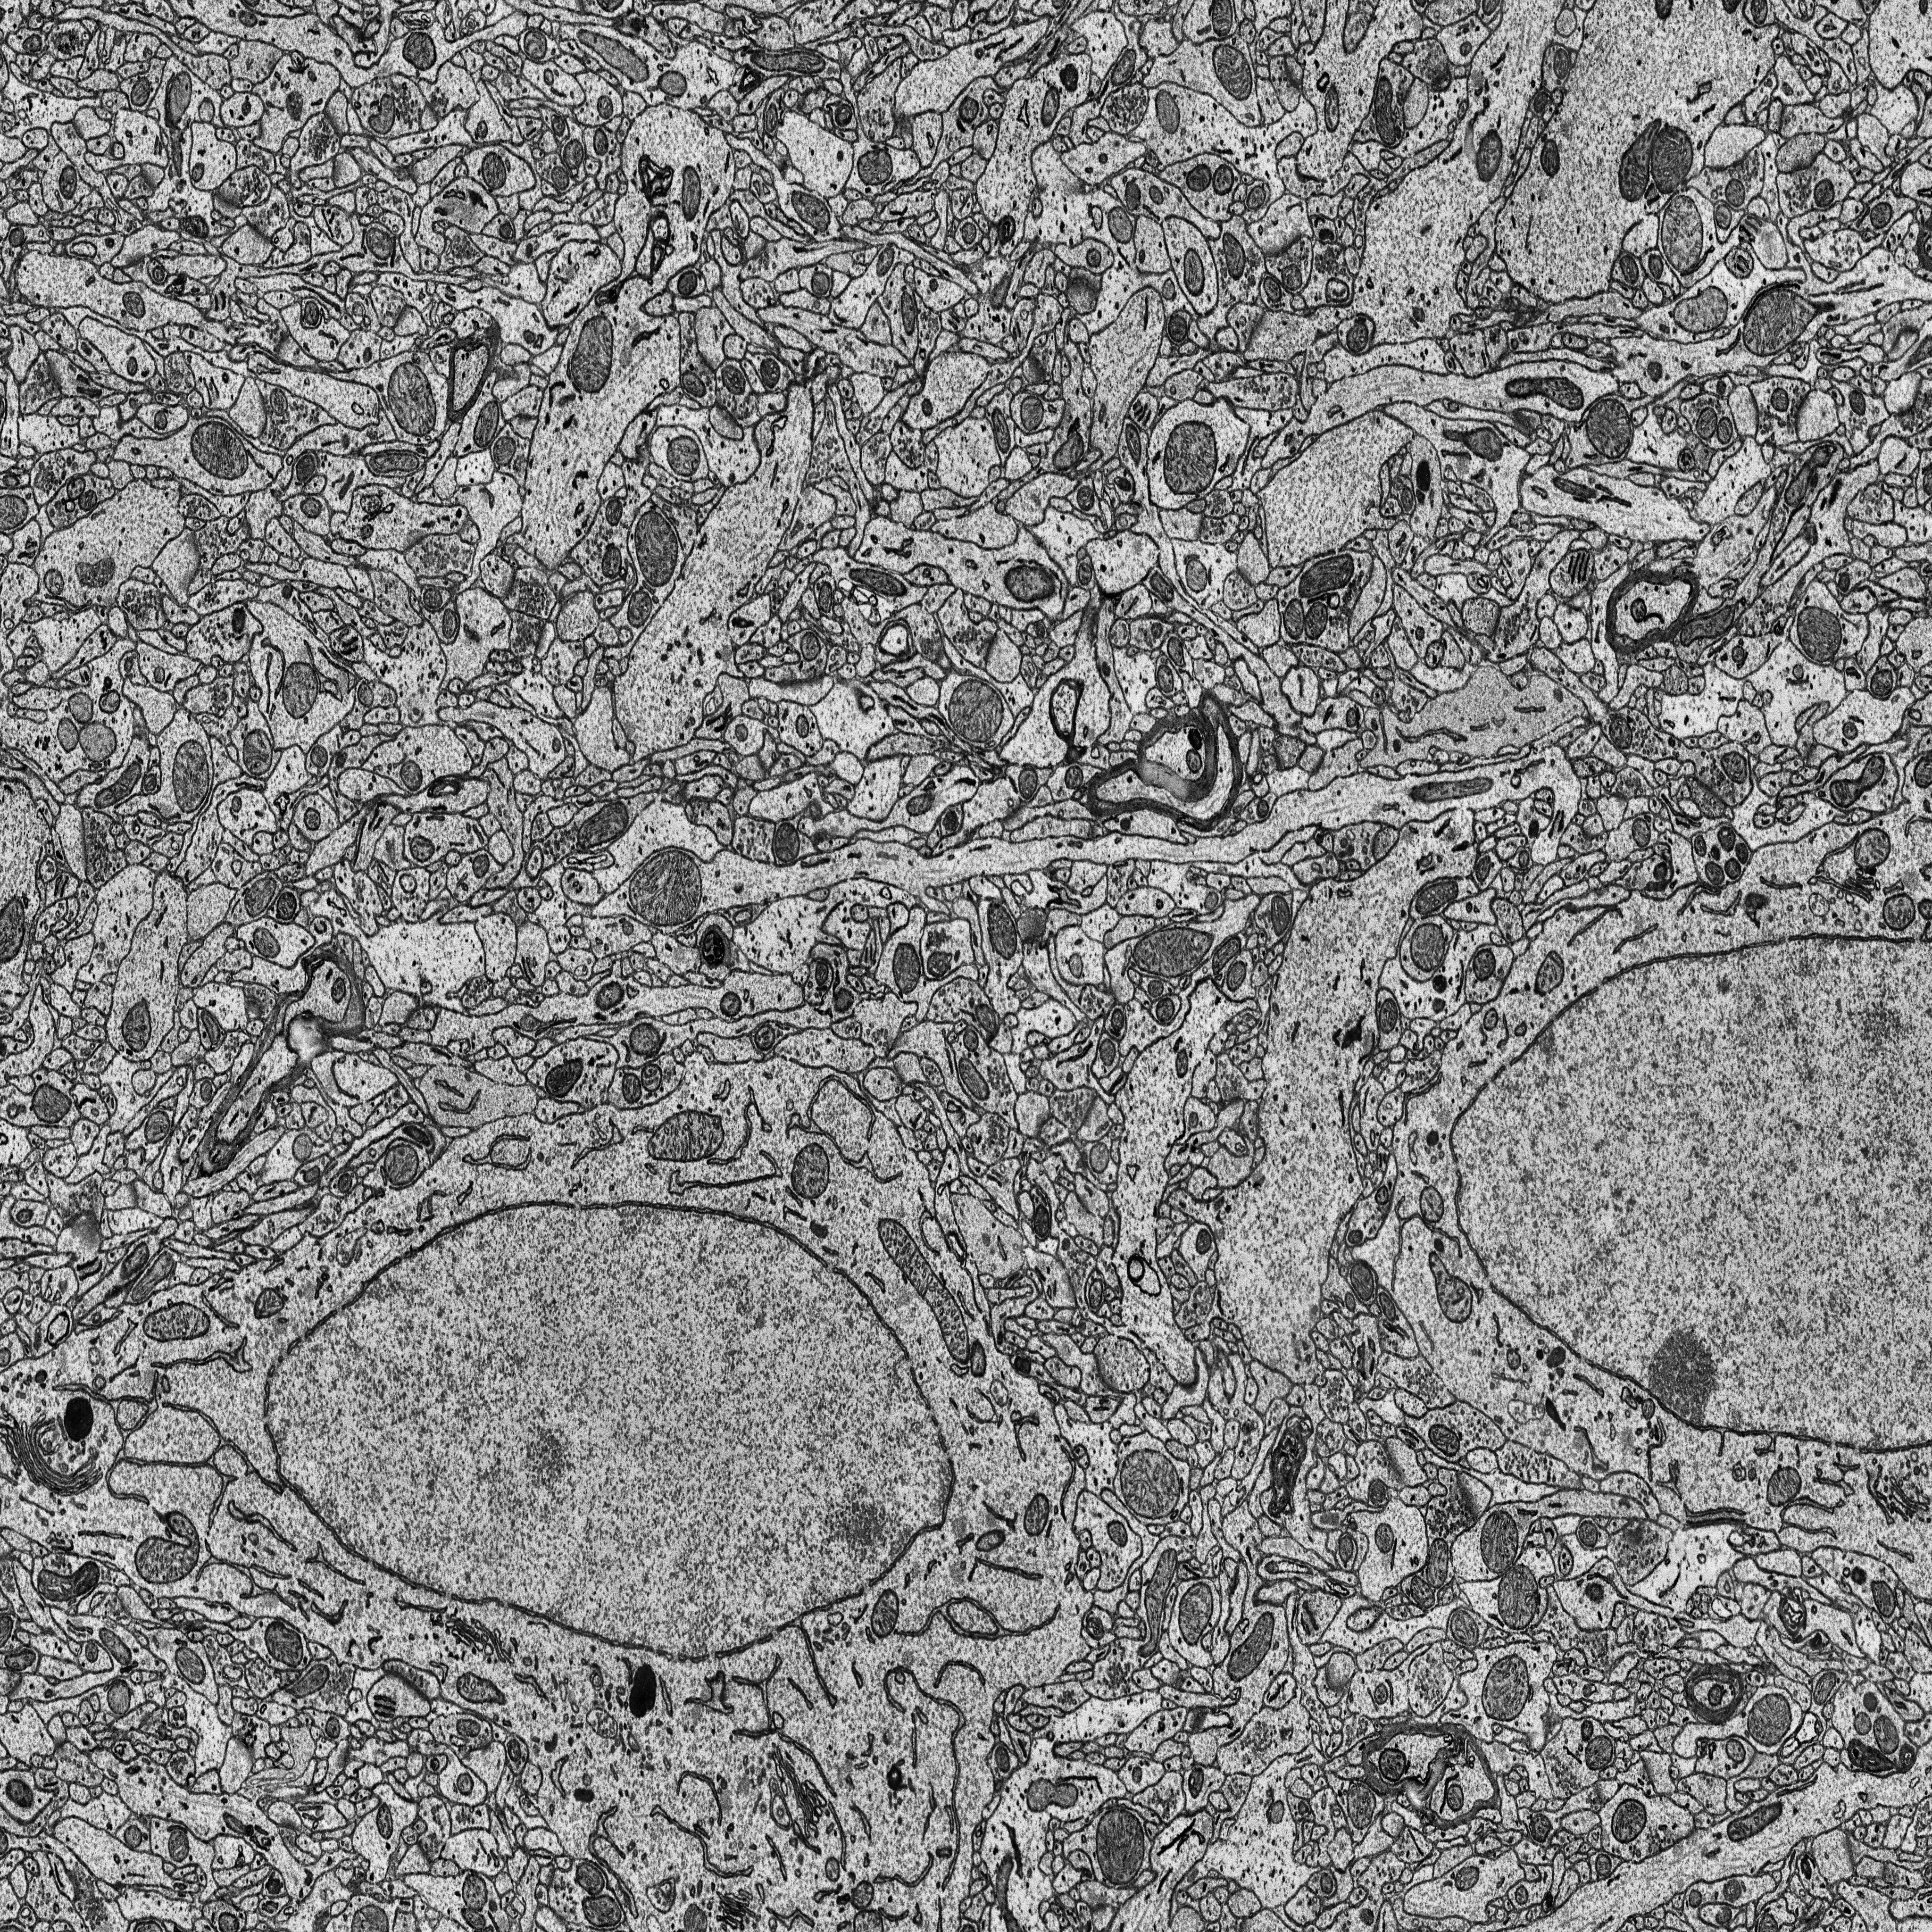
Electron microscopy slice of rat cortex tissue
Slice depth (z): 252
Mitochondria instances in slice: 390